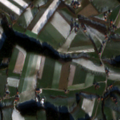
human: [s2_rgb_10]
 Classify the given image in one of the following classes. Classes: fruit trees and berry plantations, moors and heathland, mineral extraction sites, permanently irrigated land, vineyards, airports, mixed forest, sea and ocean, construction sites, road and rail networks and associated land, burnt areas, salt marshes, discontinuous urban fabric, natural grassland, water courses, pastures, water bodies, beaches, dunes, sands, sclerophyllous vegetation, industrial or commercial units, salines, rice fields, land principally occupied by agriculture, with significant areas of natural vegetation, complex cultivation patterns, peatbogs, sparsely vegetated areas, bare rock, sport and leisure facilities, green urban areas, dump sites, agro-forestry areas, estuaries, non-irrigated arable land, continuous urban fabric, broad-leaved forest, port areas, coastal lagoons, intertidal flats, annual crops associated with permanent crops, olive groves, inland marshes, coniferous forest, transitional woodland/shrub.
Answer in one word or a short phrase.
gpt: non-irrigated arable land, complex cultivation patterns, land principally occupied by agriculture, with significant areas of natural vegetation, coniferous forest, mixed forest